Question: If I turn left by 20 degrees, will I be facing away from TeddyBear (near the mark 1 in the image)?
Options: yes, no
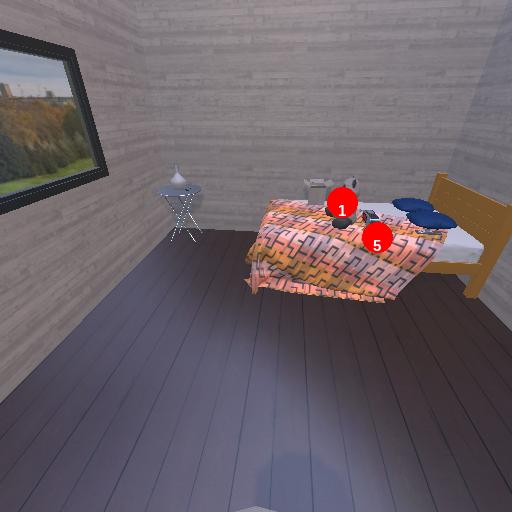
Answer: yes